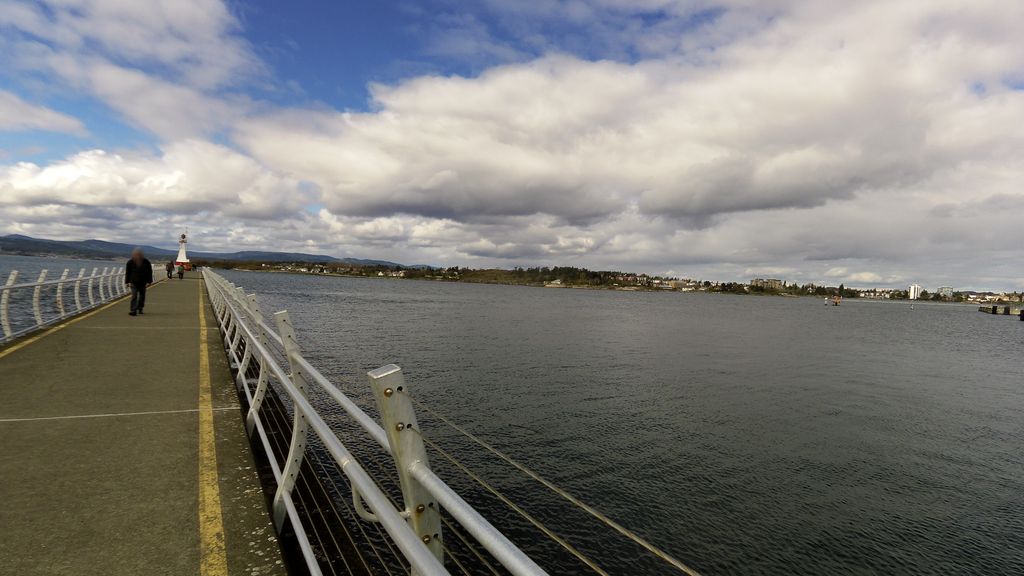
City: victoria